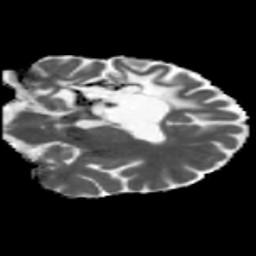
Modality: MD
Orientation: coronal
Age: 31
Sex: female
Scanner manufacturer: siemens
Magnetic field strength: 3 T
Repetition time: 5.47 s
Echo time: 0.0854 s